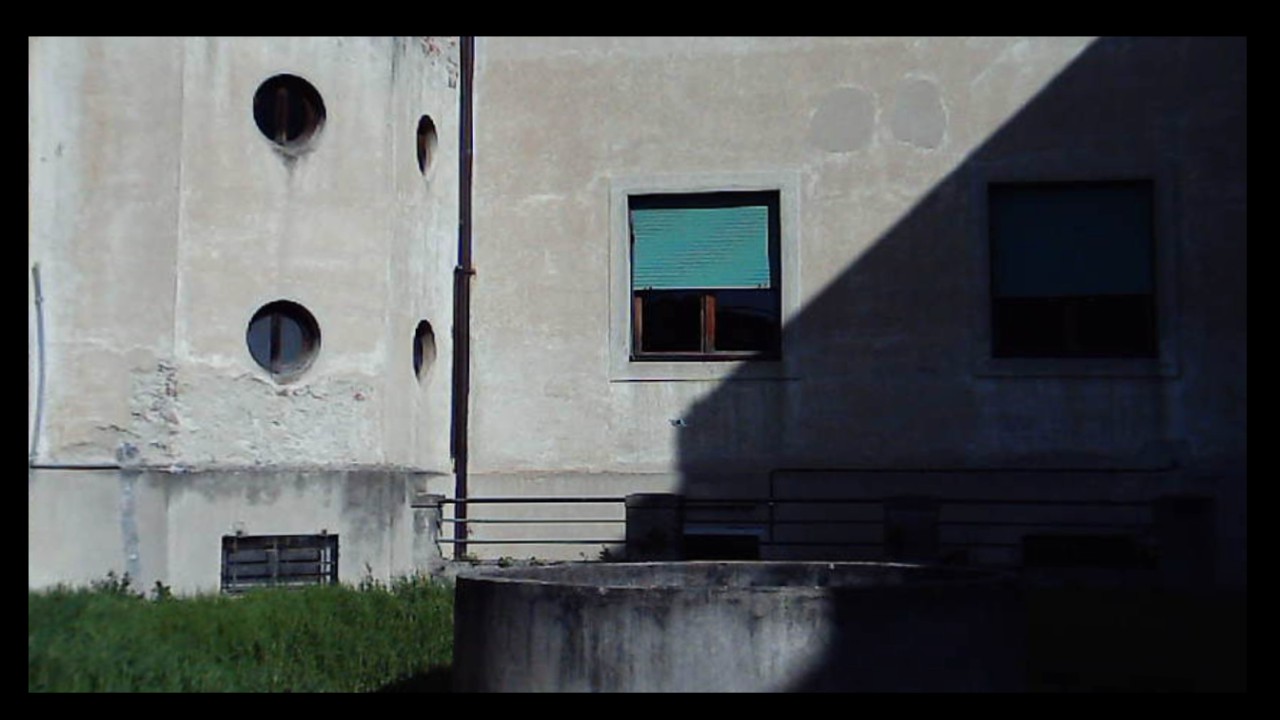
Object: Betafpv air75